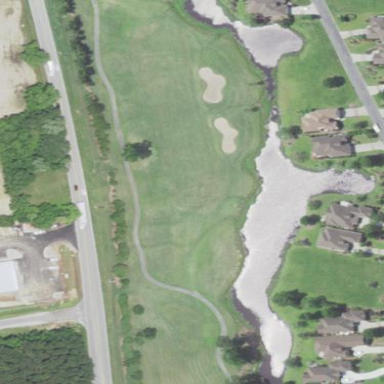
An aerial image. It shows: Scenic view of water hazard on golf course. The natural water feature adds beauty to the landscape.